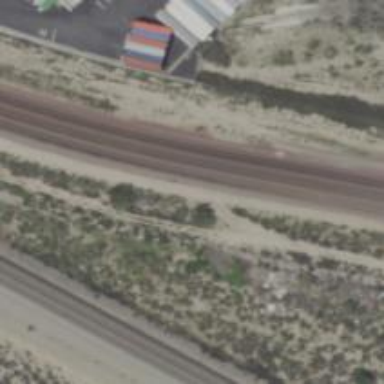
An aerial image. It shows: Railway track.